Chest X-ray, PA view. Patient: 50 years old, sex M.
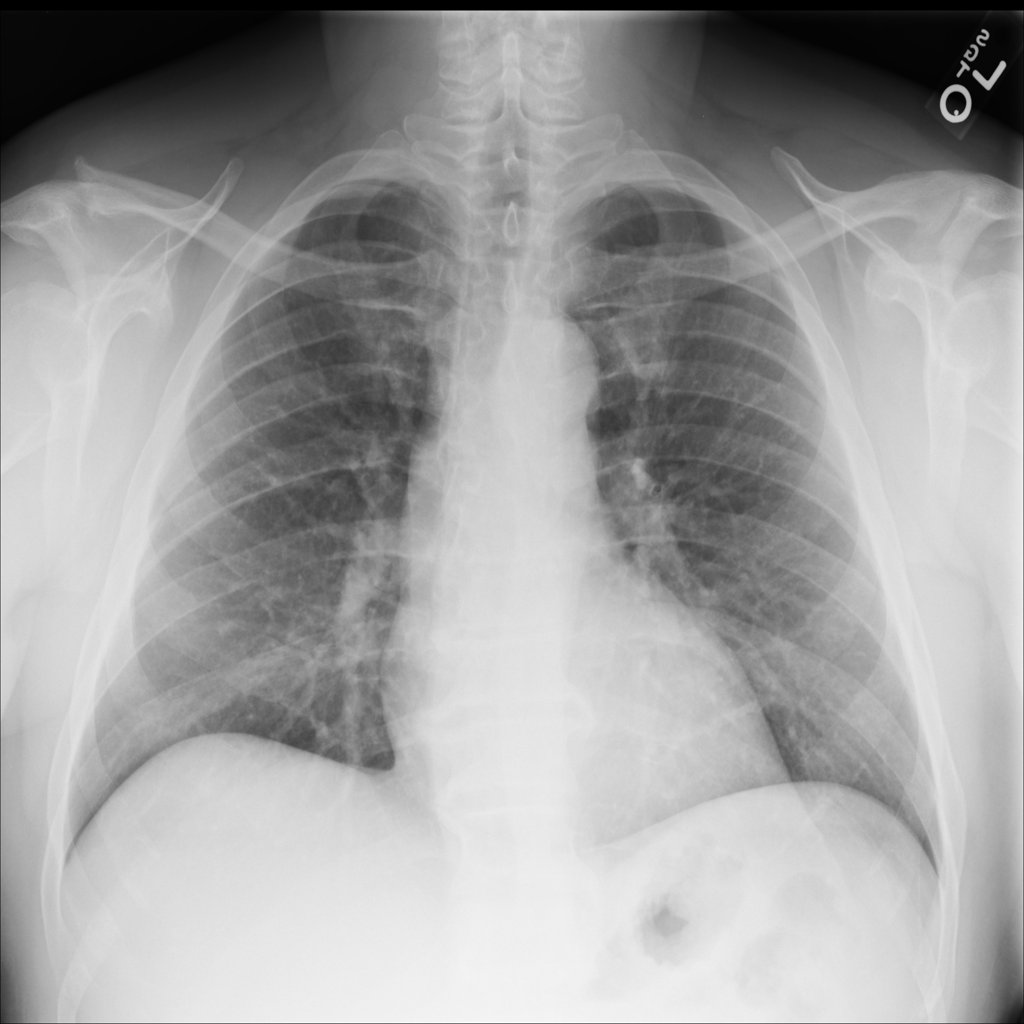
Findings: No Finding